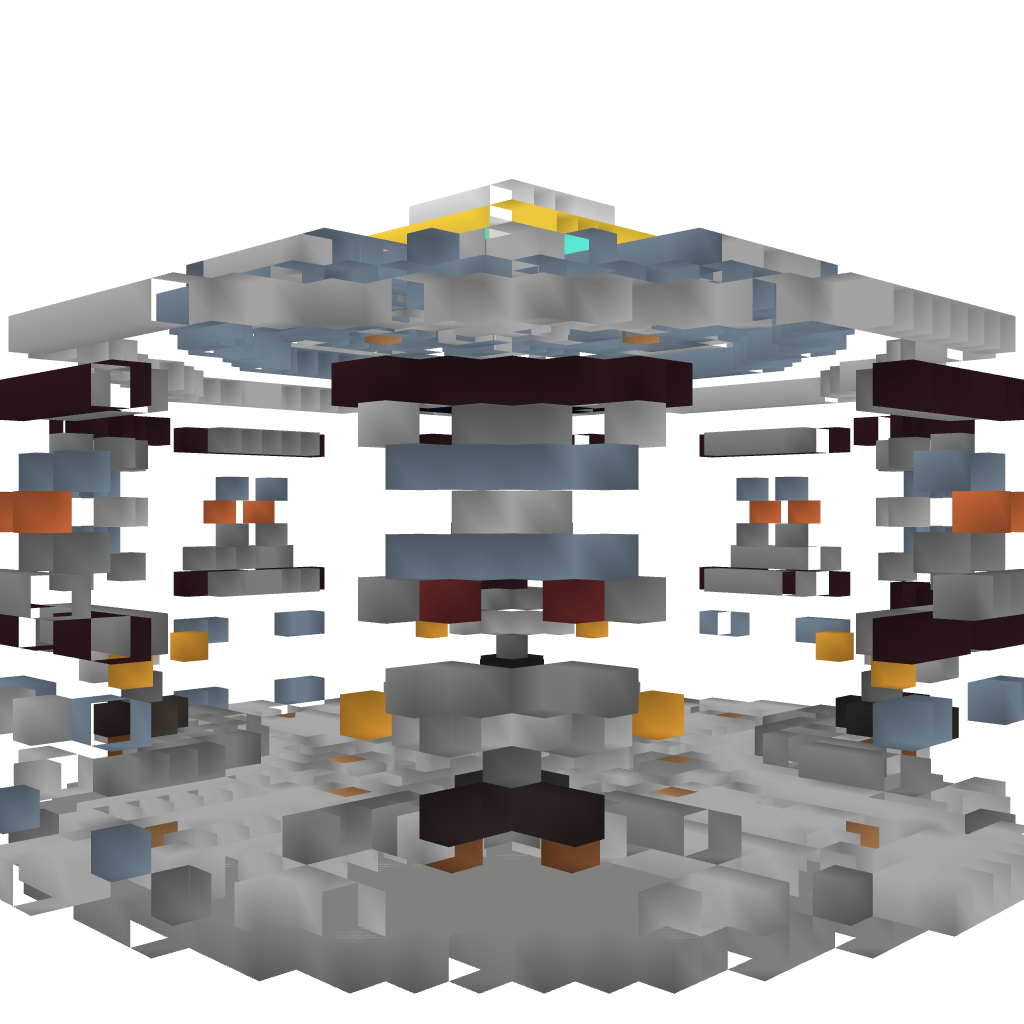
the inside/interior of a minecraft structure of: Nether Hub